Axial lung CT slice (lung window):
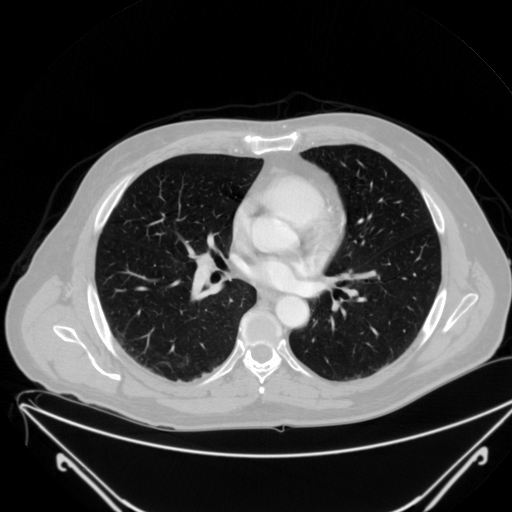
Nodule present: no